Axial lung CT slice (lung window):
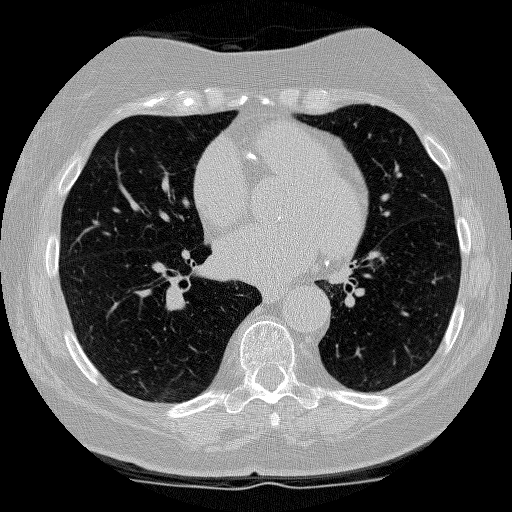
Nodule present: no